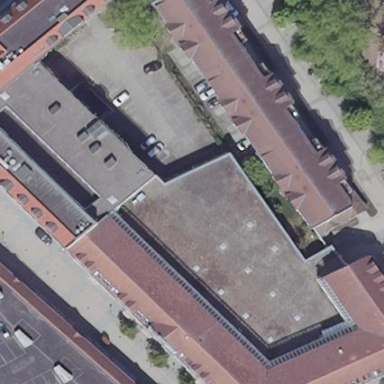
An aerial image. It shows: Commercial building with saltbox-shaped roof oriented across.